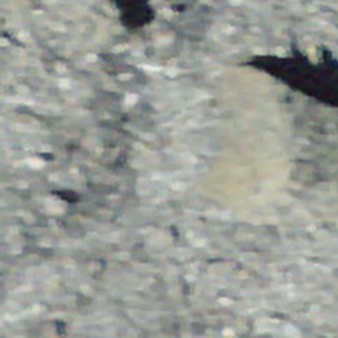
Label: other